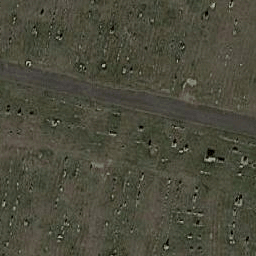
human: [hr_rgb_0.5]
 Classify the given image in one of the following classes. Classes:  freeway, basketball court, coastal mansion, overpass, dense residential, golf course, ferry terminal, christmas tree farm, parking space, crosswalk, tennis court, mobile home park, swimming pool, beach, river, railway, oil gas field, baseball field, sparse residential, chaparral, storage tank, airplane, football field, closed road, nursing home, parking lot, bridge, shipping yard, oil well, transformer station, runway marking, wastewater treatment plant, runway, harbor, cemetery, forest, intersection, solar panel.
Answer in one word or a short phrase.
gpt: cemetery